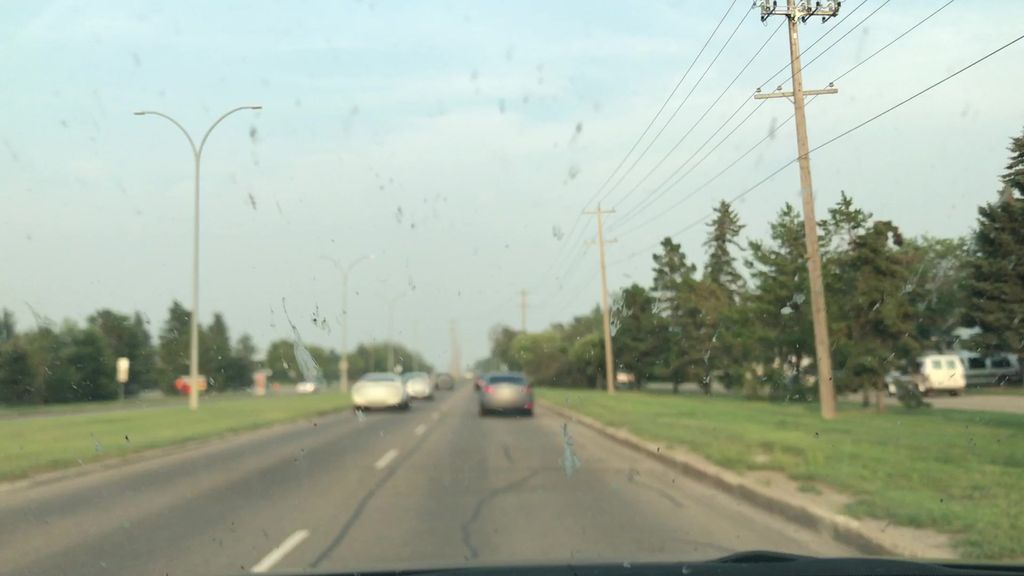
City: edmonton